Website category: university
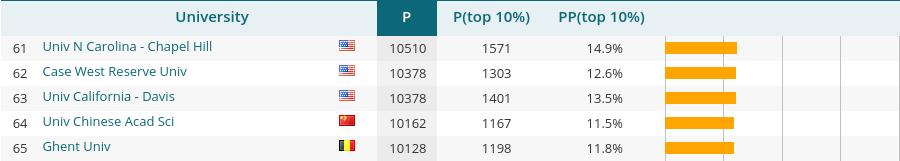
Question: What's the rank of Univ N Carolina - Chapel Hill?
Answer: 61

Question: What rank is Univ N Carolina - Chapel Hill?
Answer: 61

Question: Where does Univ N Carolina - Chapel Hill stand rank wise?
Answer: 61

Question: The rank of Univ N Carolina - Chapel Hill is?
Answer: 61

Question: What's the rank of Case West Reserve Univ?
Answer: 62

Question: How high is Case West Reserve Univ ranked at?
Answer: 62

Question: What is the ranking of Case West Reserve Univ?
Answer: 62

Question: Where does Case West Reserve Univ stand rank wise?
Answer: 62

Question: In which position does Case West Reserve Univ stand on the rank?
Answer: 62

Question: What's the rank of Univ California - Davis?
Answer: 63

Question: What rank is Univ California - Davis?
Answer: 63

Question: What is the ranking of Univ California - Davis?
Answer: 63

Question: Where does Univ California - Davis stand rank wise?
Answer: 63

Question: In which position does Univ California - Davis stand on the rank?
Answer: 63

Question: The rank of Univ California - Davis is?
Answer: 63

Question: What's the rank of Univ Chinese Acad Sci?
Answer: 64

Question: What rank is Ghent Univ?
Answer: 65

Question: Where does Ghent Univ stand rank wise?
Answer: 65

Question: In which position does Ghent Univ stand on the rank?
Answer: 65

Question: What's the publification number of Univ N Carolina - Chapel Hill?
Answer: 10510

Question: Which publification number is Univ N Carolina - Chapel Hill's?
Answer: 10510

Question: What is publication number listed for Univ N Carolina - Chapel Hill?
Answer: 10510

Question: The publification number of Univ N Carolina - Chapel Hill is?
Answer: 10510

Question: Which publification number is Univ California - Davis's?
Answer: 10378

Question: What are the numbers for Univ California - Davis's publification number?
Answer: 10378

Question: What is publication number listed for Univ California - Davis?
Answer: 10378

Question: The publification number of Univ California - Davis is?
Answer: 10378

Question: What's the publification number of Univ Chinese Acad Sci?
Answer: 10162

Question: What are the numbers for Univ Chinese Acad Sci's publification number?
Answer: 10162

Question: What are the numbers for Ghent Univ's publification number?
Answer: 10128

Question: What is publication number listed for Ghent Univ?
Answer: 10128

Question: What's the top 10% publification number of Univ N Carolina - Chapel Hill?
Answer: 1571

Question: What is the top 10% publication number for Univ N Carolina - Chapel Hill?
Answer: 1571

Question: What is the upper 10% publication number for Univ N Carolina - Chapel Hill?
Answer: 1571

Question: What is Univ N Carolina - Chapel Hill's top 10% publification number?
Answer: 1571

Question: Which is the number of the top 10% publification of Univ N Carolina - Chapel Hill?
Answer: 1571

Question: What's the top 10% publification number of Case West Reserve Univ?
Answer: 1303

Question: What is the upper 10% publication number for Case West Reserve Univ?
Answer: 1303

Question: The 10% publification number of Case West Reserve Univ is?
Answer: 1303

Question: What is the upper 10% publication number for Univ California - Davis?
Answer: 1401

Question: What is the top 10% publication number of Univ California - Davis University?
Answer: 1401

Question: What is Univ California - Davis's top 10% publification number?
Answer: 1401

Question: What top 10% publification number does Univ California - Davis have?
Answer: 1401

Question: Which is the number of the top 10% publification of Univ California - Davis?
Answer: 1401

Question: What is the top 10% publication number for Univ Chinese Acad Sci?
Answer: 1167

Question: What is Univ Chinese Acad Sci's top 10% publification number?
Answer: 1167

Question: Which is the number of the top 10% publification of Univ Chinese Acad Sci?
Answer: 1167

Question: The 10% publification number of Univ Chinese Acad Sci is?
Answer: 1167

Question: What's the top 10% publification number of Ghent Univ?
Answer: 1198

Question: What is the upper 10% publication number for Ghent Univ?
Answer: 1198

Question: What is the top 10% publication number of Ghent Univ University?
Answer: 1198

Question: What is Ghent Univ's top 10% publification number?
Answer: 1198

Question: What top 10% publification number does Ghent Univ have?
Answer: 1198

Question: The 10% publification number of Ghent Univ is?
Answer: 1198

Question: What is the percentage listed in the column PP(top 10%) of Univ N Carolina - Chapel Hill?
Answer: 14.9%

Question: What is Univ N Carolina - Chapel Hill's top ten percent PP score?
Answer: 14.9%

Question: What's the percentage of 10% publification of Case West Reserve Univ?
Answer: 12.6%

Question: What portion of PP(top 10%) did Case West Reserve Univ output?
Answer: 12.6%

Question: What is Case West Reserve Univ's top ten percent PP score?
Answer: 12.6%

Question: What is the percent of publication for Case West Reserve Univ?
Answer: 12.6%

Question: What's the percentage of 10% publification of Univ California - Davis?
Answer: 13.5%

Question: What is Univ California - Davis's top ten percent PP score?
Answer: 13.5%

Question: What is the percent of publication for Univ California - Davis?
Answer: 13.5%

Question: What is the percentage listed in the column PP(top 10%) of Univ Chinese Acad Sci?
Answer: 11.5%